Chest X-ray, AP view. Patient: 71 years old, sex M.
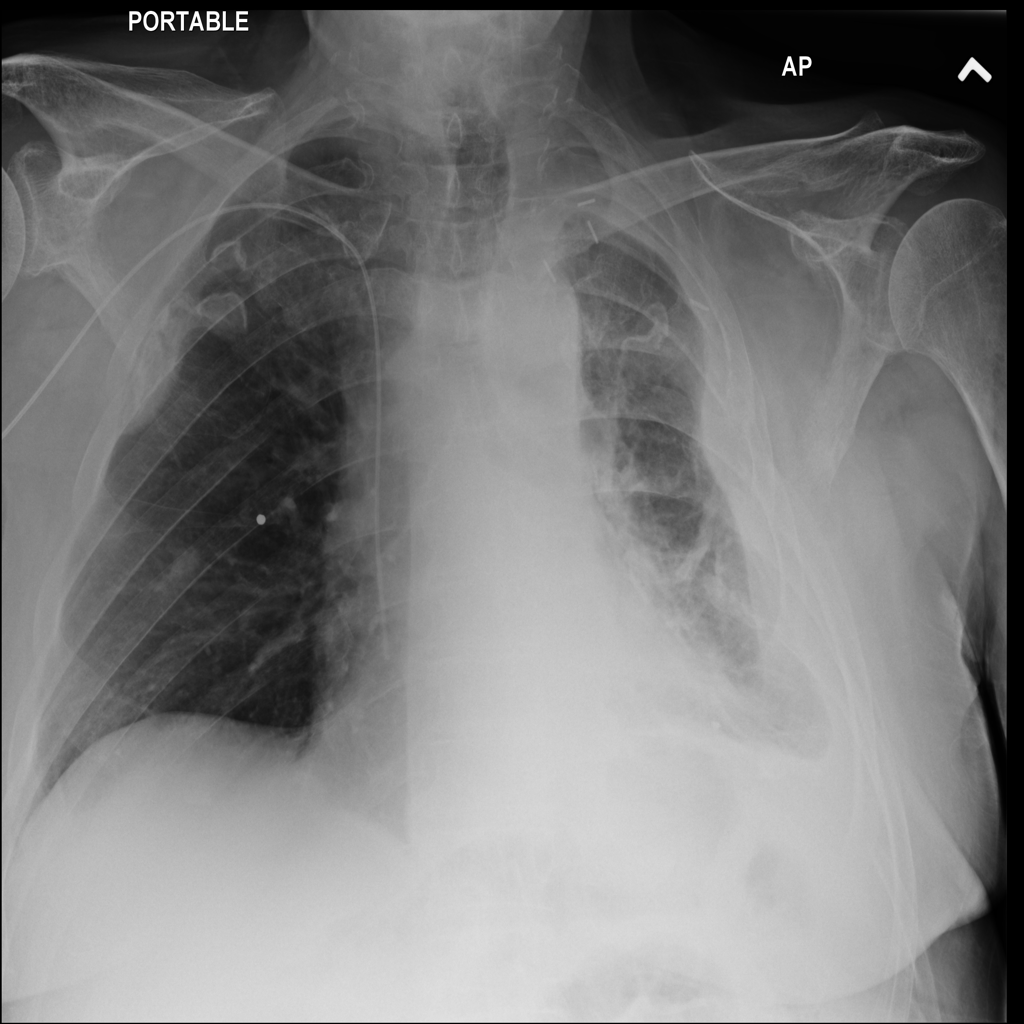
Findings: Pleural_Thickening